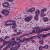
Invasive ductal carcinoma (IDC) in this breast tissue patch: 0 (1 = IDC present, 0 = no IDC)